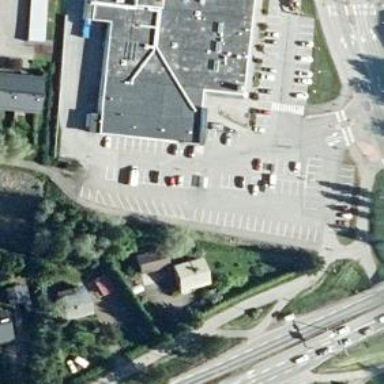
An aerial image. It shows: Supermarket building.